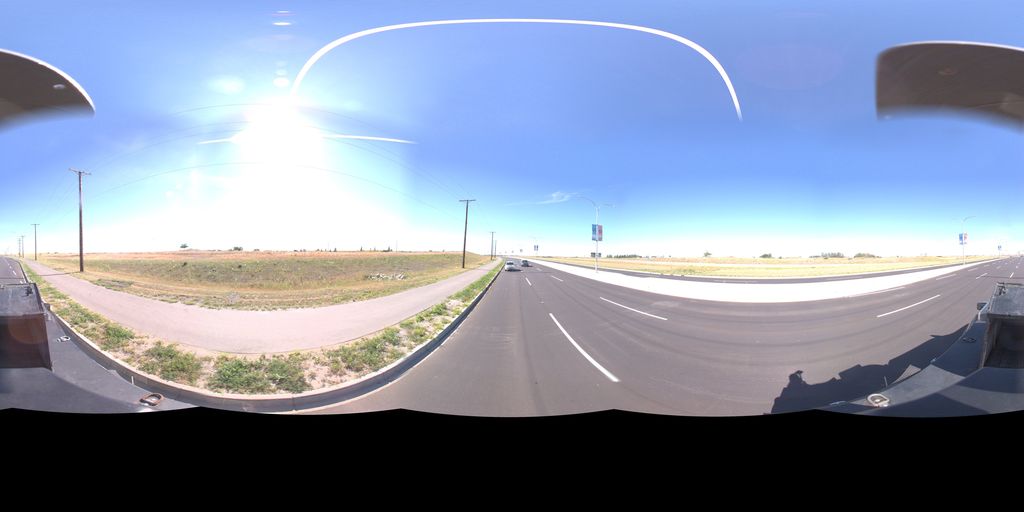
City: saskatoon